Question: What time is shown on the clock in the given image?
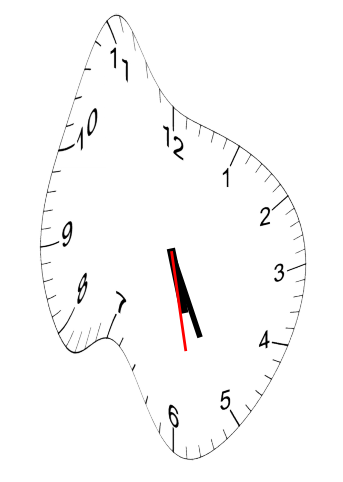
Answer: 05:25:28